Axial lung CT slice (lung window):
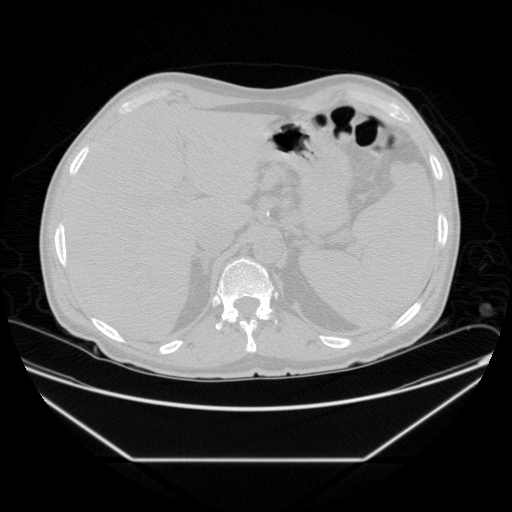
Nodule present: no